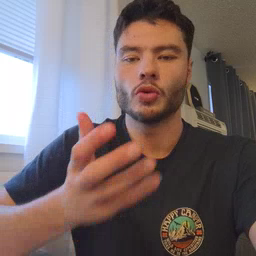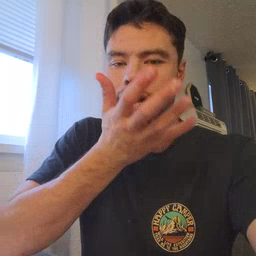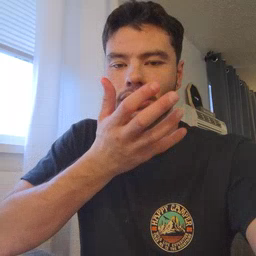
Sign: grass